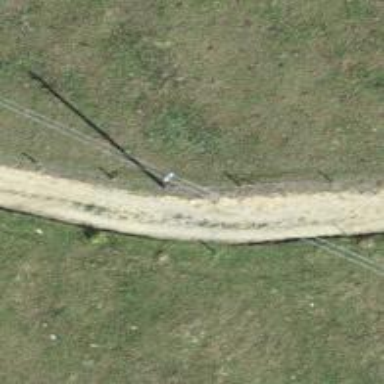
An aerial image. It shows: Utility pole in the area.